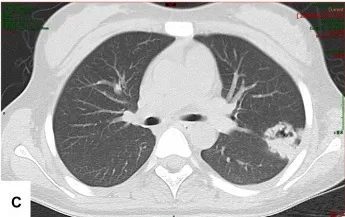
(C,D) After 2 weeks of treatment, multiple nodular high-density shadows were observed in both lungs; the larger one was 29.4 x 28.4 mm in size, and voids were present in some lesions.
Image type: radiology (ct)